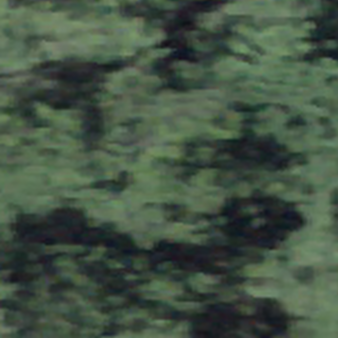
Label: other